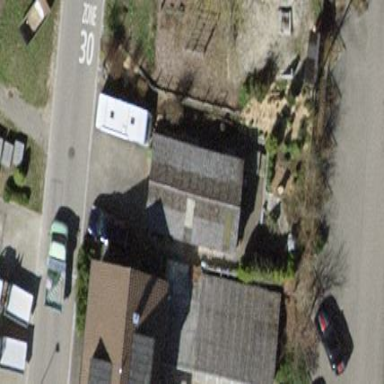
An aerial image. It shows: Grey gabled garage.